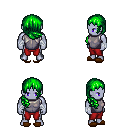
a pixel art fantasy rpg character, male body template, dark elf, purple skin, steel chest armor, red pants, green right-swept hairstyle, white cloth bandages, brown slippers, four views (front, back, left, right), 2x2 character sprite sheet, small pixel art, hard edges, no anti-aliasing